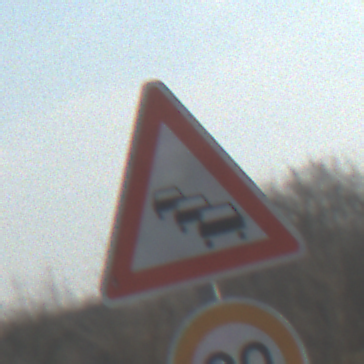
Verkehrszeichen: Stau
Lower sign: Geschwindigkeit90
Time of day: MorningAfternoon
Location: Outdoor (Suburban)
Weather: PartlyCloudy
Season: NotSpecified
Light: Natural